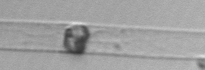
Label: Dactyliosolen_blavyanus